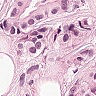
Metastatic tissue present: yes